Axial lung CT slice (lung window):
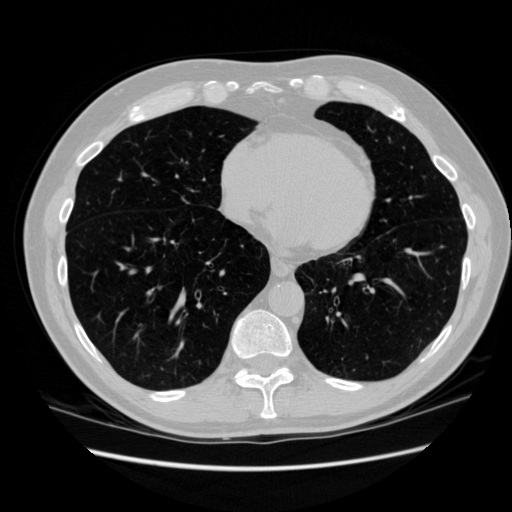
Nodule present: no